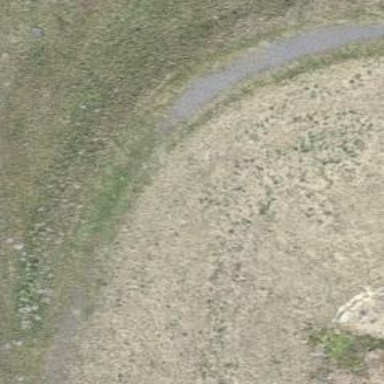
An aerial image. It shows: Unpaved path.